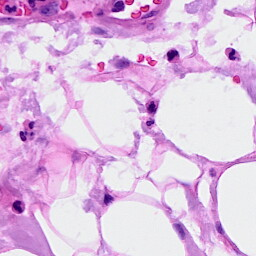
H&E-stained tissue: Breast